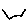
Label: hexagon